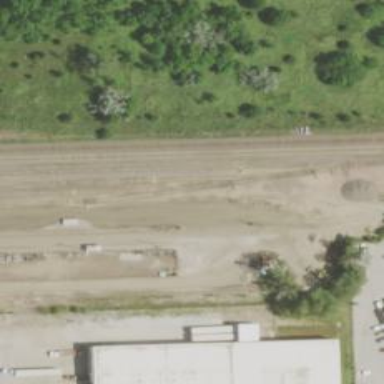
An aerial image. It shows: Wedge used for railway derailment.